Question: I have a problem with the visualization of two identical rectangles in SVG. The have both the same size and the same position, the bottom one is black and the top one is white:
'''
<?xml version="1.0" encoding="utf-8"?>
<!DOCTYPE svg PUBLIC "-//W3C//DTD SVG 1.1//EN"
"http://www.w3.org/Graphics/SVG/1.1/DTD/svg11.dtd" [
<!ENTITY ns_svg "http://www.w3.org/2000/svg">
<!ENTITY ns_xlink "http://www.w3.org/1999/xlink">
]>
<svg version="1.1" xmlns="&ns_svg;" xmlns:xlink="&ns_xlink;" width="34.017"
height="70.877" viewBox="0 0 34.017 70.877">
<g id="top_x5F_middle">
<rect x="11" y="10" fill="black" width="11" height="31"/>
<rect x="11" y="10" fill="white" width="11" height="31"/>
</g>
</svg>
'''
When viewing them in an viewer (Firefox browser or Inkscape editor) there is a tiny border. The border is different on different zoom levels, so it looks like a problem with the float precision.

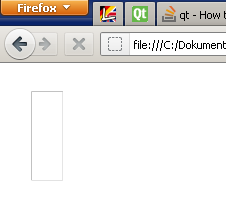
Answer: This is down to antialiasing. When the first rectangle is drawn it is blended with the background which smears it slightly. The same with the second so you get a grey outline.
If you want to avoid this, one way is to disable <URL> using shape-rendering="crispEdges"